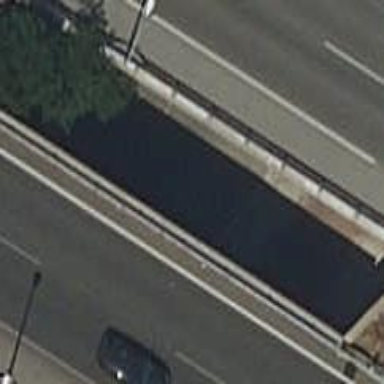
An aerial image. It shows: Kerb barrier.